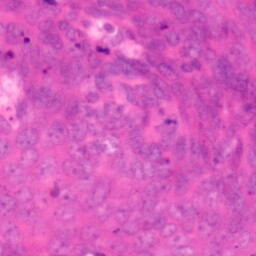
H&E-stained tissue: Colon